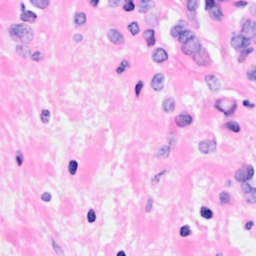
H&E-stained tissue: Breast